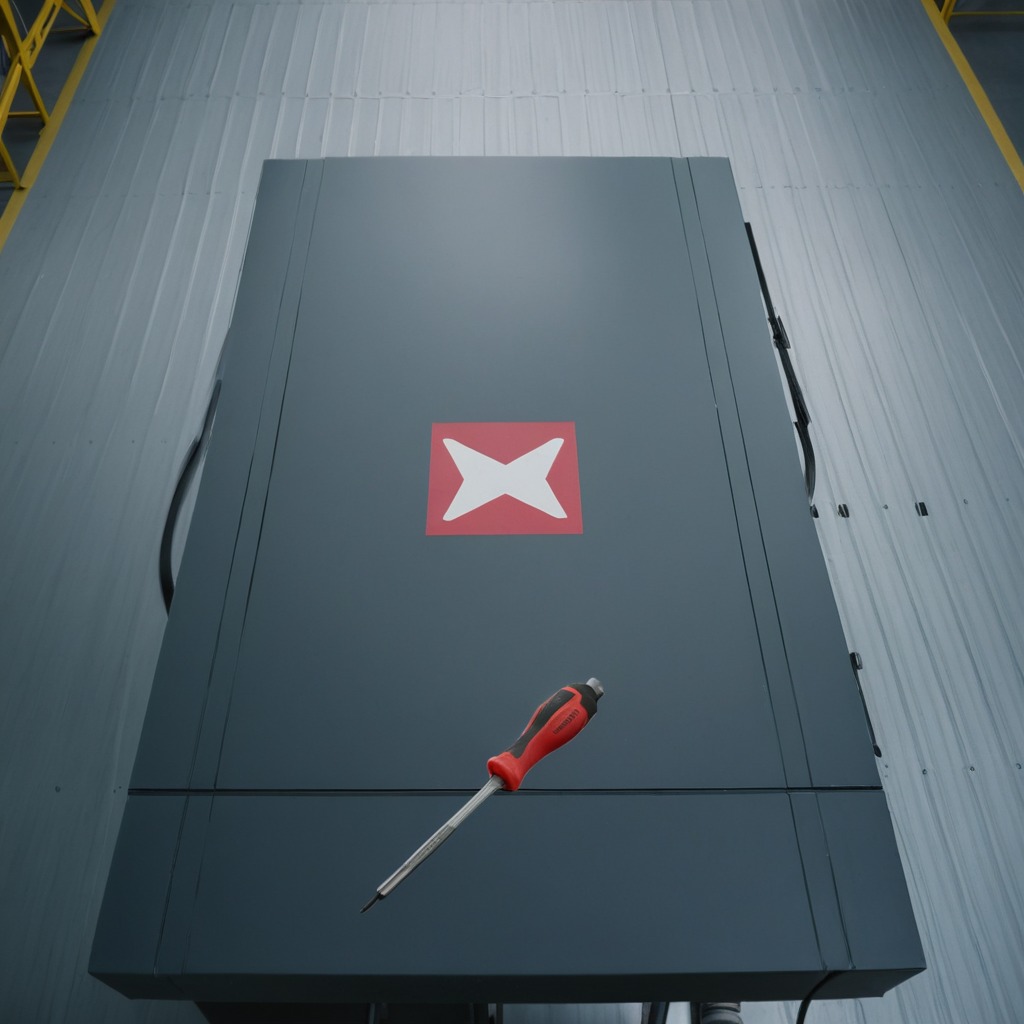
A screwdriver is lying on the toolbox surface.